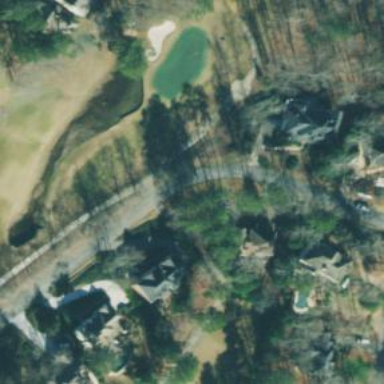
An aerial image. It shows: Pathway for golf carts.